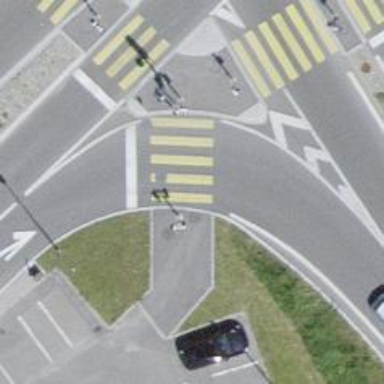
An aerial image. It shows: Crossing with traffic signals.